Question: I am using 0.81.1 version of Realm. I have this class:
'''
public class KanjiComp extends RealmObject {
@PrimaryKey
private String character;
private String strokes;
private int frequency;
public String getCharacter() {
return character;
}
public void setCharacter(String character) {
this.character = character;
}
public String getStrokes() {
return strokes;
}
public void setStrokes(String strokes) {
this.strokes = strokes;
}
public int getFrequency() {
return frequency;
}
public void setFrequency(int frequency) {
this.frequency = frequency;
}
}
'''
For the first time, I create object like this:
'''
KanjiComp realmKanjiComp = realm.createObject(KanjiComp.class);
realmKanjiComp.setCharacter(cur.getString(cur.getColumnIndex("literal")));
realmKanjiComp.setStrokes(cur.getString(cur.getColumnIndex("strokes")));
realmKanjiComp.setFrequency(0);
'''
I want to increment frequency value. For this purpose I need method which helps me update frequency.
Realm documentation says this:
> Using primary keys makes it possible to use the createOrUpdate()
method, which will look for an existing object with this primary key,
an update it if it finds one; if none are found, it will create a new
object instead.
But I could not find createOrUpdate() method. All methods to work with JSON.

My full code looks like this:
'''
try {
KanjiComp realmKanjiComp = realm.createObject(KanjiComp.class);
character = cur.getString(cur.getColumnIndex("literal"));
realmKanjiComp.setCharacter(cur.getString(cur.getColumnIndex("literal")));
realmKanjiComp.setStrokes(cur.getString(cur.getColumnIndex("strokes")));
realmKanjiComp.setFrequency(0);
} catch (Exception e) {
RealmQuery<KanjiComp> query = realm.where(KanjiComp.class);
query.equalTo("character", character);
RealmResults<KanjiComp> rKanjiComp = query.findAll();
KanjiComp oldKanjiComp = rKanjiComp.get(0);
KanjiComp realmKanjiComp = realm.update(KanjiComp.class);//update is underlined
realmKanjiComp.setCharacter(cur.getString(cur.getColumnIndex("literal")));
realmKanjiComp.setStrokes(cur.getString(cur.getColumnIndex("strokes")));
realmKanjiComp.setFrequency(oldKanjiComp.getFrequency()+1);
}
'''
So my question is, how to update value of my object? Is there any way to increment value of my object?
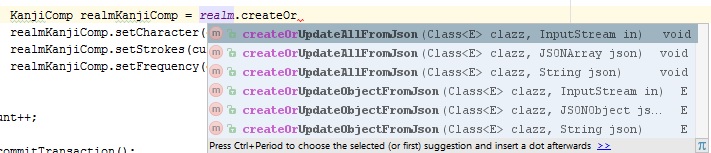
Answer: I would go with something like this:
'''
void createKanjiCompOrUpdateFrequency() {
// This query is fast because "character" is an indexed field
KanjiComp kanjoComp = realm.where(KanjiComp.class)
.equalTo("character", someValue)
.findFirst();
realm.beginTransaction();
if (kanjiComp == null) {
KanjiComp kanjiComp = realm.createObject(KanjiComp.class);
// set the fields here
} else {
kanjiComp.setFrequency(kanjiComp.getFrequency() + 1);
}
realm.commitTransaction();
}
'''